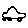
Label: car